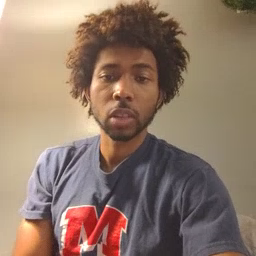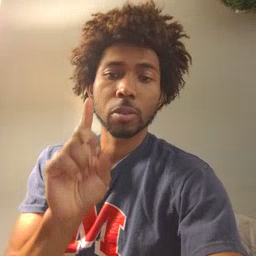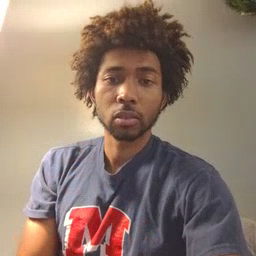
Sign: up